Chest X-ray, AP view. Patient: 44 years old, sex M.
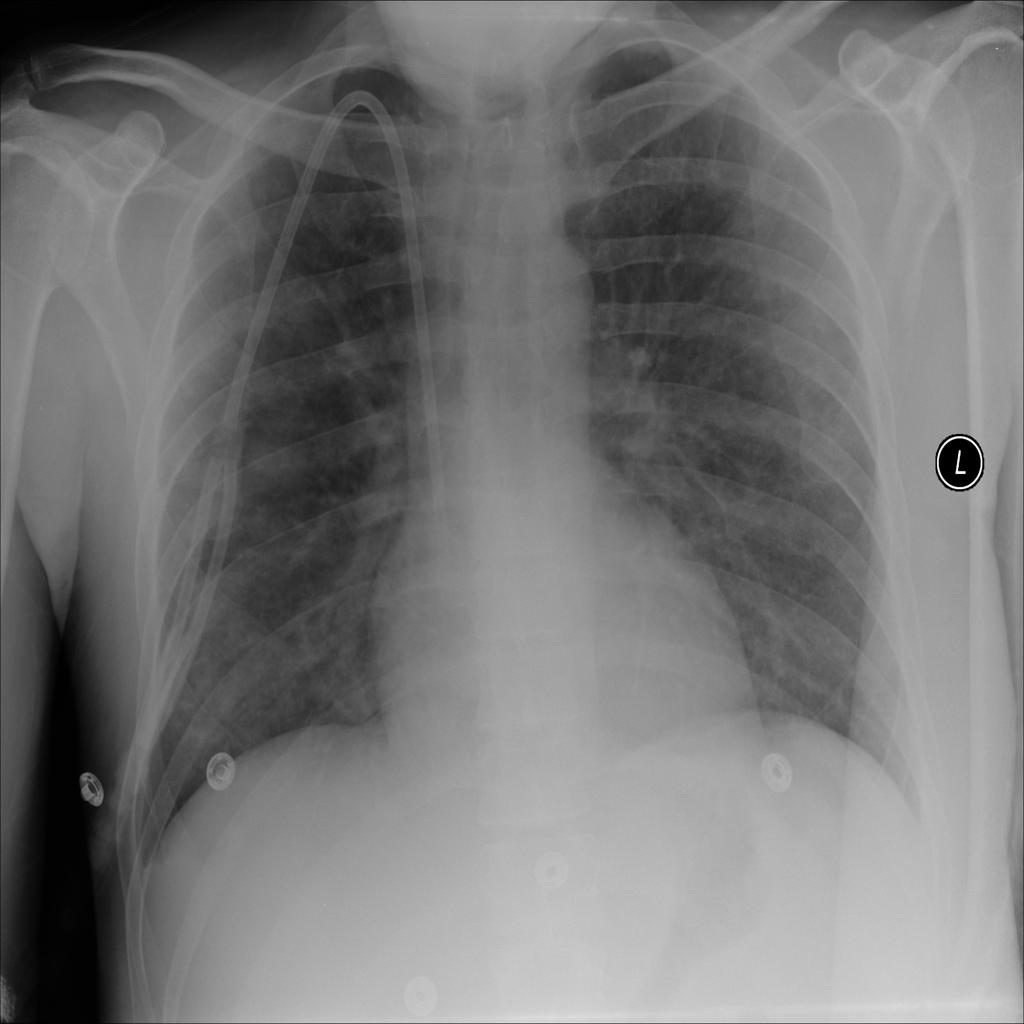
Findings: Edema, Infiltration